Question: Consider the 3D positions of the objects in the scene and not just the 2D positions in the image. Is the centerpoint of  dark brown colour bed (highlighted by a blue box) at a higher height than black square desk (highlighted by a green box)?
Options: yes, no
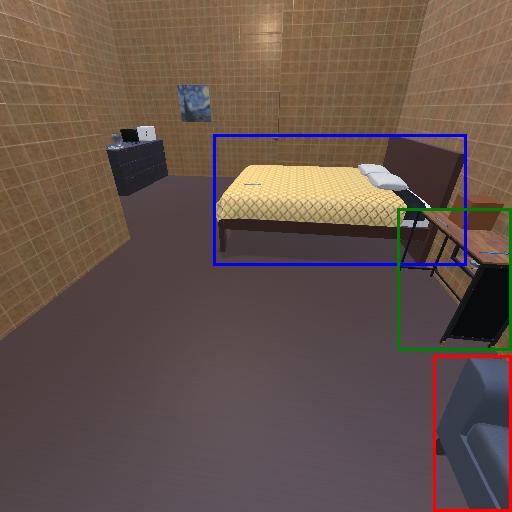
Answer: yes